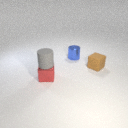
small brown rubber cube to the right of small red metal cube